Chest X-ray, AP view. Patient: 33 years old, sex M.
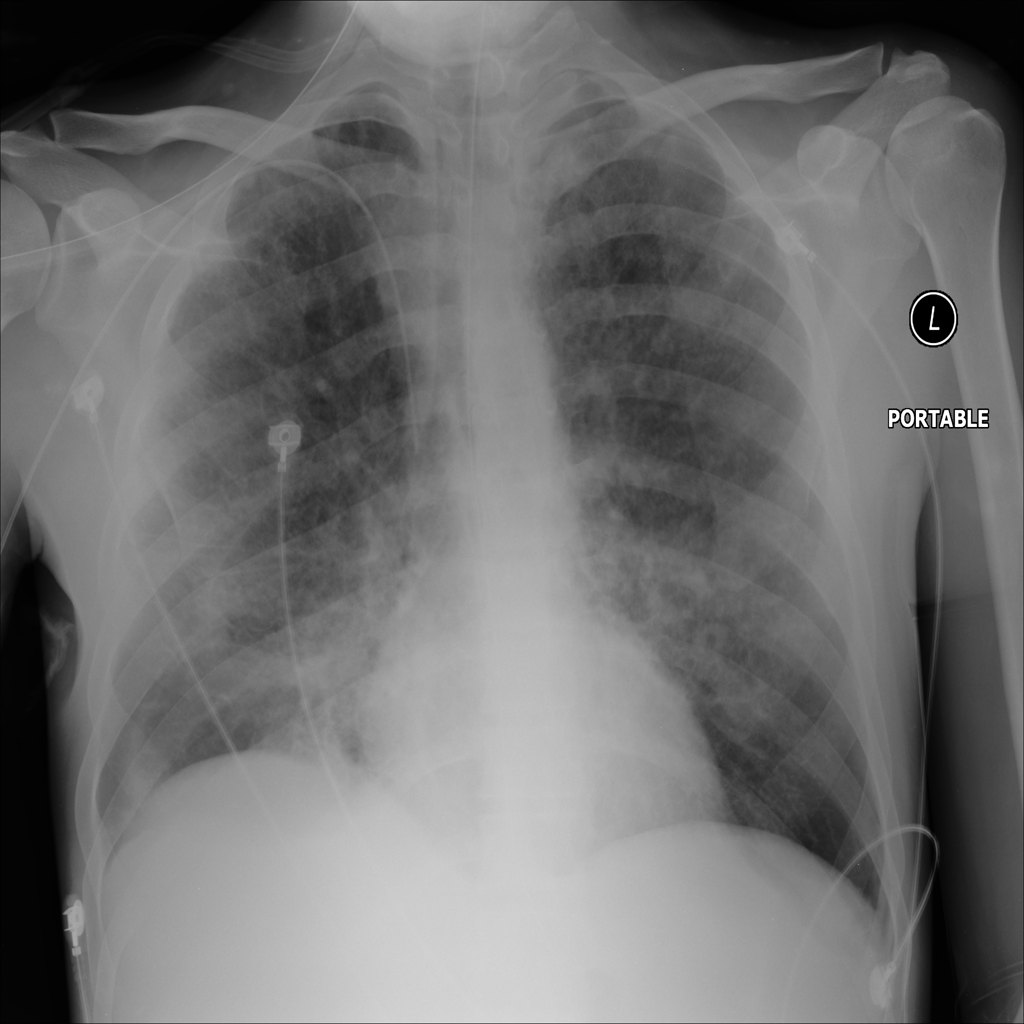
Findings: No Finding